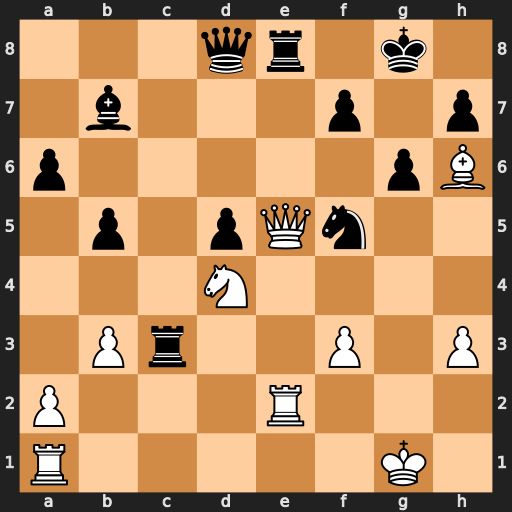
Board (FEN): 3qr1k1/1b3p1p/p5pB/1p1pQn2/3N4/1Pr2P1P/P3R3/R5K1
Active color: w
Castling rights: -
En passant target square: -
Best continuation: Qxe8+ Qxe8 Rxe8#